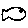
Label: fish